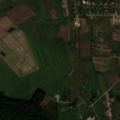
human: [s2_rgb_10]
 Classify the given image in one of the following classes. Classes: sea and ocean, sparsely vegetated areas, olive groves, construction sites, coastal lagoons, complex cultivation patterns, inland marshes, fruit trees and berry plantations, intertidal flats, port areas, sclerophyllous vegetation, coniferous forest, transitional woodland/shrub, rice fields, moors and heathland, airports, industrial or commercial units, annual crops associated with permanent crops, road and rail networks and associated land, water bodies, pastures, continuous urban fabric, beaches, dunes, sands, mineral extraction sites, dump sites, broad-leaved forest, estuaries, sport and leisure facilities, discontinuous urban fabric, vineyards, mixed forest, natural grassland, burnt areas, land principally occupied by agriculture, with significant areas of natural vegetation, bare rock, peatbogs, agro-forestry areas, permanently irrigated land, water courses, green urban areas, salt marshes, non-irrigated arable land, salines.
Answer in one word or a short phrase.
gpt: discontinuous urban fabric, non-irrigated arable land, pastures, complex cultivation patterns, broad-leaved forest